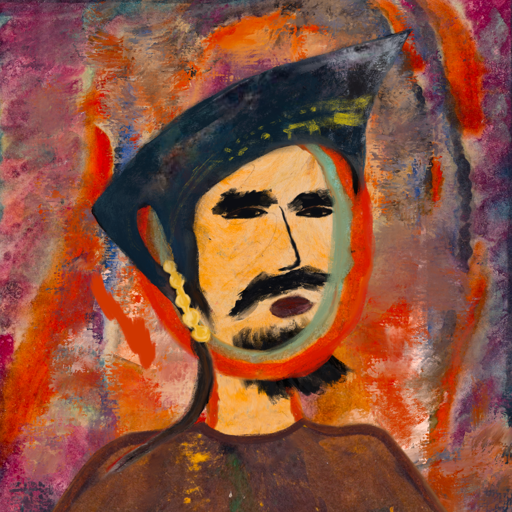
Background: Experience, Head And Neck Side: Experience, Face Side: Mosgoul, Bust: Comrade, Hair Side: Sisters, Head Accessory: Irani, Second Necklace: Blank, Necklace: Blank, Baby: Blank